Interaction volume radius: 10 \u00c5
Interaction volume height: 10 \u00c5
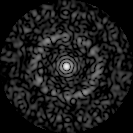
Disorder parameter: 0.8228